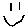
Label: smiley face